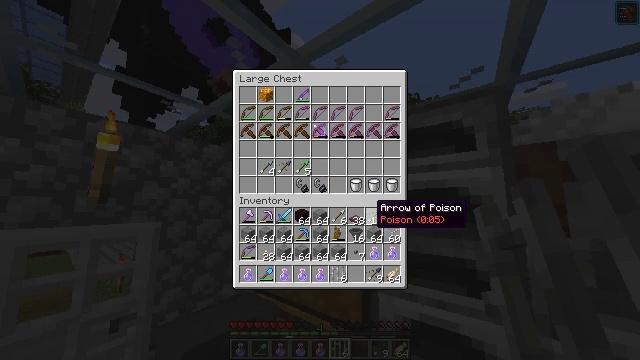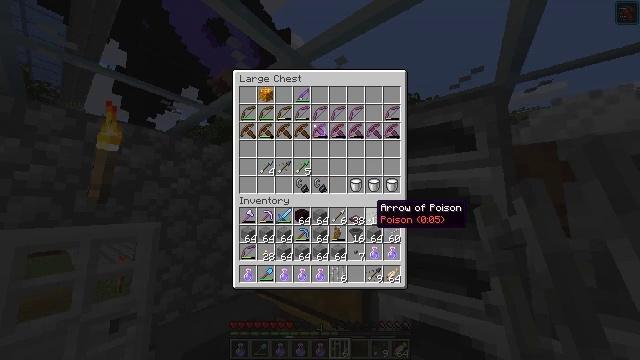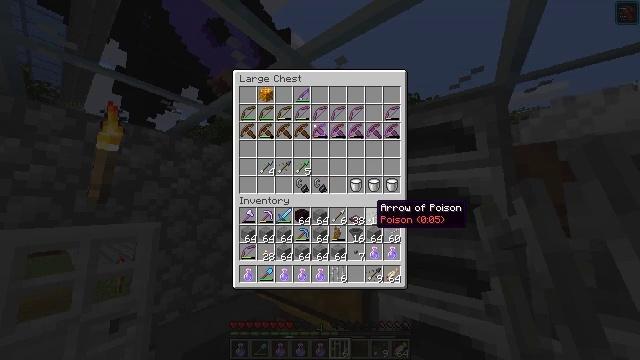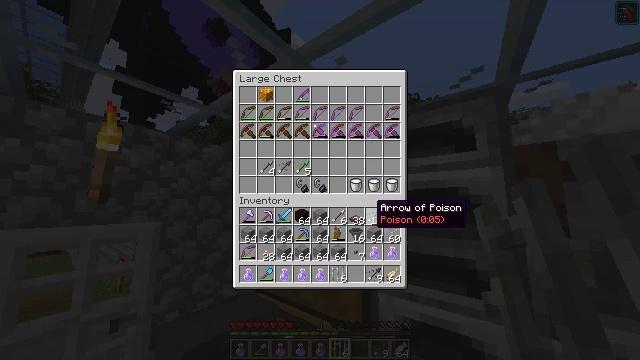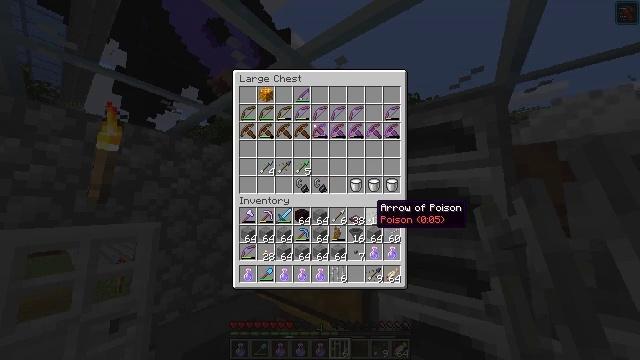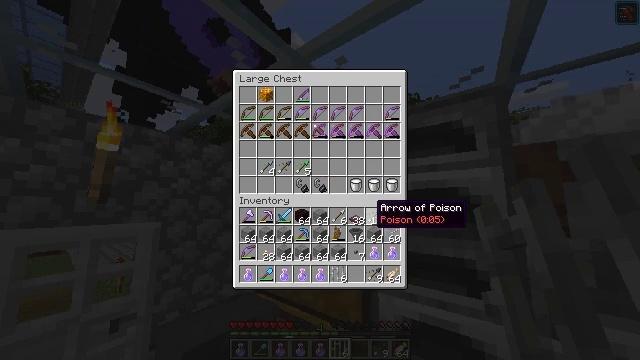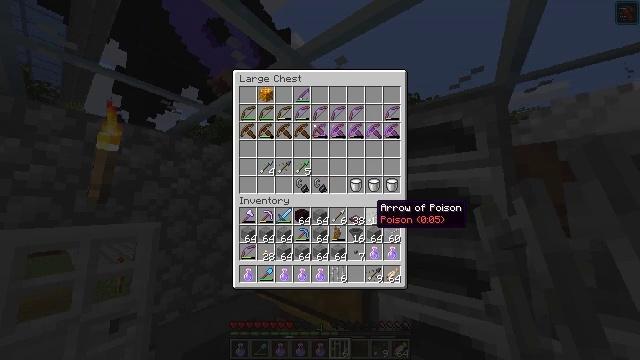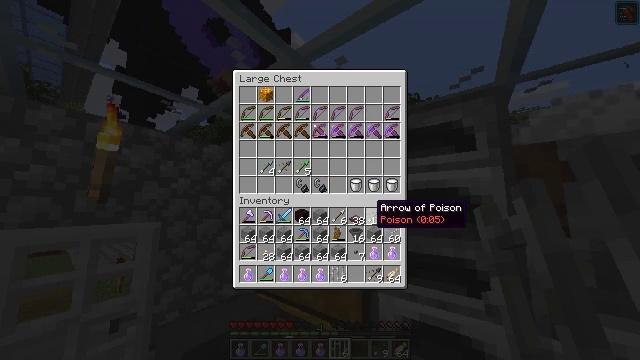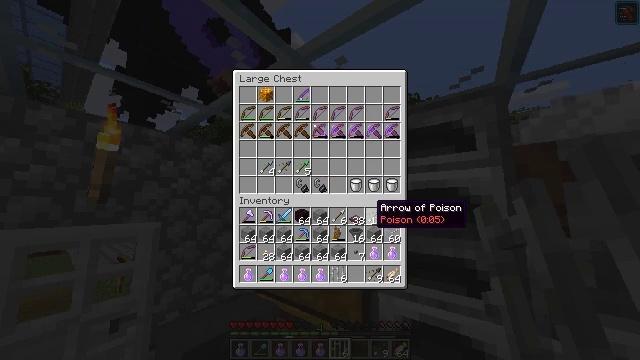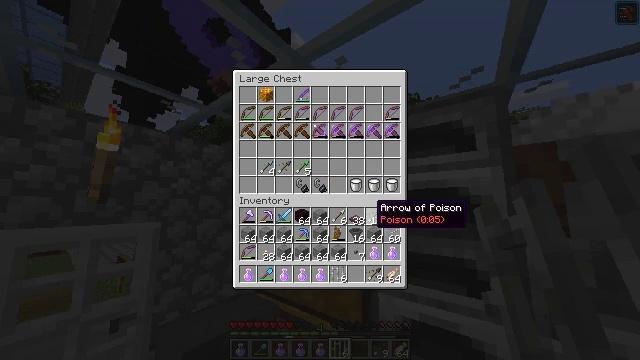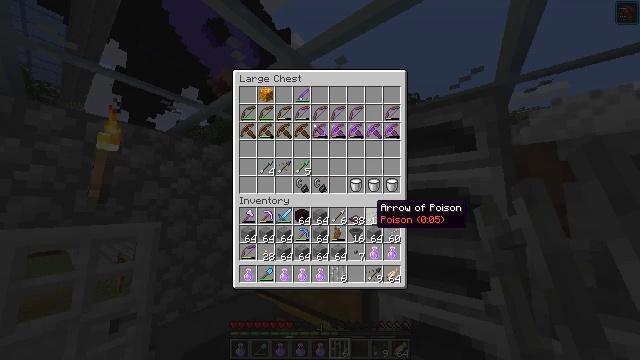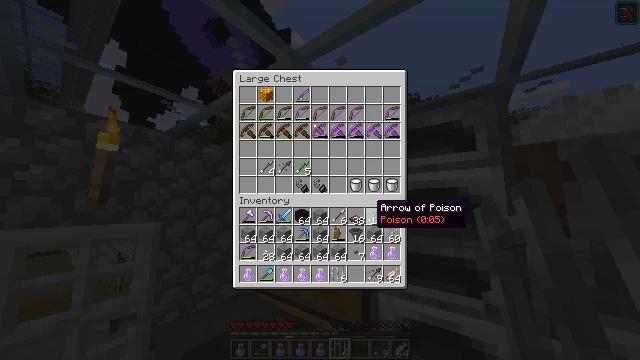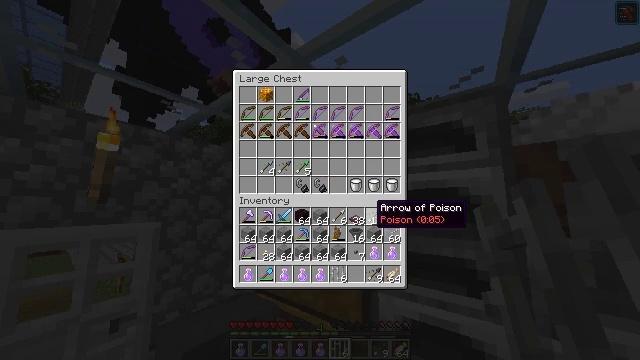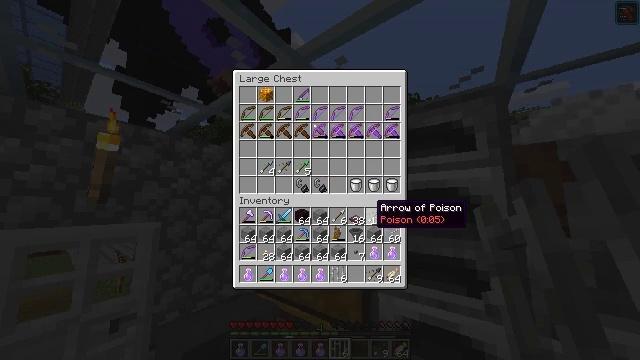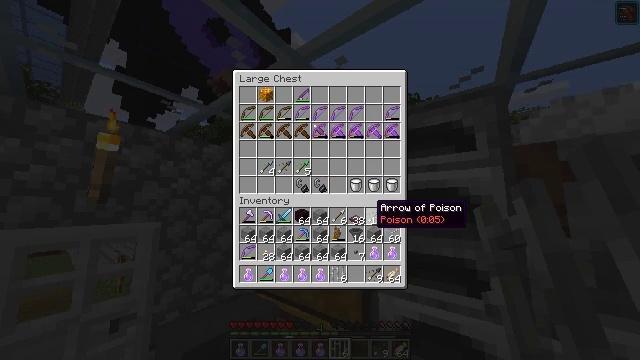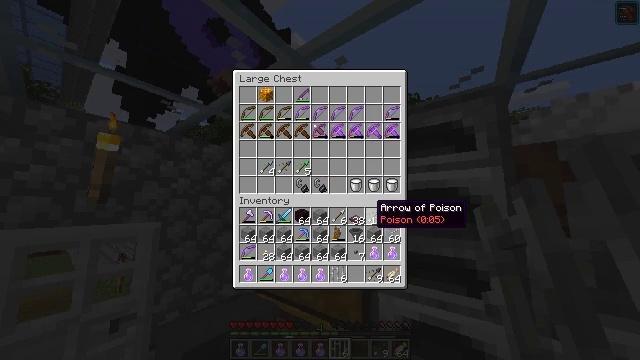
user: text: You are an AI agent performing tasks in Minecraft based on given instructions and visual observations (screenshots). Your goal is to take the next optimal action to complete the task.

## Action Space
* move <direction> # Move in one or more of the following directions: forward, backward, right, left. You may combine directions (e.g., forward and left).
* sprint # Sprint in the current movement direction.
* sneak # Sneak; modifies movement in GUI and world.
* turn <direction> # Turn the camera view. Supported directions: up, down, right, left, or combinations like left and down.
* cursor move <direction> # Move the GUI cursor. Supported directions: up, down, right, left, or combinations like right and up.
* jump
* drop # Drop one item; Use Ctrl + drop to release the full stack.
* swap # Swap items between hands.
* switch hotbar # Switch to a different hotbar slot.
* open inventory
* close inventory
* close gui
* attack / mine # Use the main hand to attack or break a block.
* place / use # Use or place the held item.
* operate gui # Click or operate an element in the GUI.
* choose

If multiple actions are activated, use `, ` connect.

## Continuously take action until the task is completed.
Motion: motion action
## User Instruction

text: Attack the iron bars to collect them.
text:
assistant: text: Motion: no_op
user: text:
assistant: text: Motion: no_op
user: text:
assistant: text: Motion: no_op
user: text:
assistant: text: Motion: no_op
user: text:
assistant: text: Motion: no_op
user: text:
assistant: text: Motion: no_op
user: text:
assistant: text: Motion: no_op
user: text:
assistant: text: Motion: no_op
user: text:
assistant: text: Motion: no_op
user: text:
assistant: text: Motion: no_op
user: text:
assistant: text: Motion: no_op
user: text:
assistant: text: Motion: no_op
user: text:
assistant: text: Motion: no_op
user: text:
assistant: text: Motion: no_op
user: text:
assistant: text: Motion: no_op
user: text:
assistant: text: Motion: no_op
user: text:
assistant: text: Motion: no_op
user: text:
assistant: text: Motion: no_op
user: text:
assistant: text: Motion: no_op
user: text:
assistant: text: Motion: no_op
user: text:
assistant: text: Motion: no_op
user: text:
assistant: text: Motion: no_op
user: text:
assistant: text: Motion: no_op
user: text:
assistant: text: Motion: no_op
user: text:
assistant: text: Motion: no_op
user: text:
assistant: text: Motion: no_op
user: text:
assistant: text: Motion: cursor move down
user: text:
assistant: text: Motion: cursor move down
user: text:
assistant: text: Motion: cursor move down
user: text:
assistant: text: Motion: cursor move down